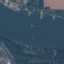
Land use / land cover class: River